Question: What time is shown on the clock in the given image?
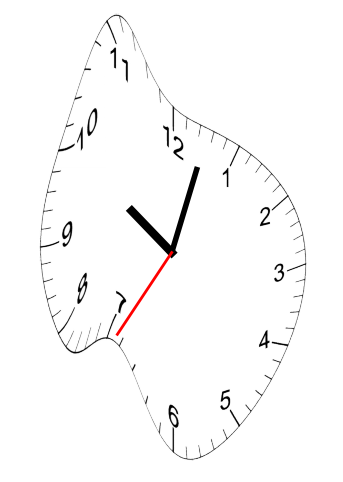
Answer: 10:02:35